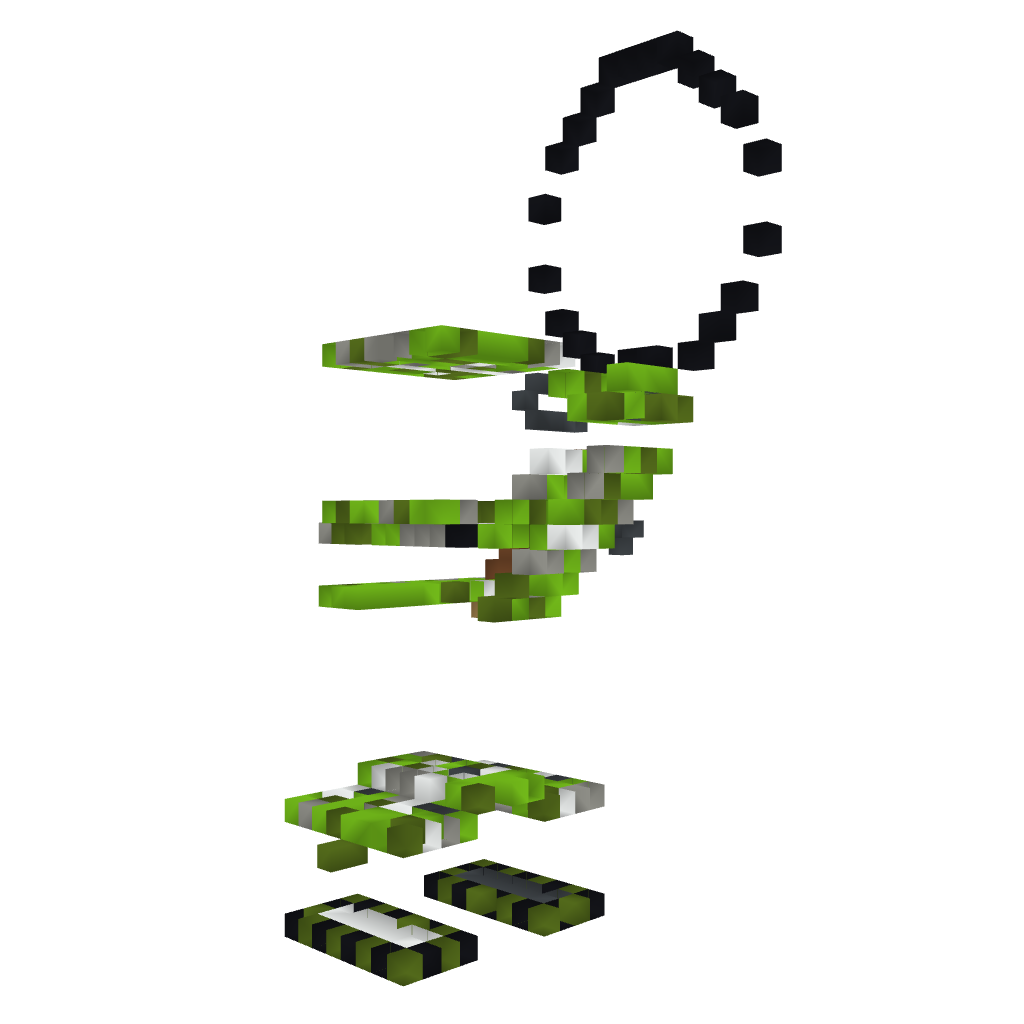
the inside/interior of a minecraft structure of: Creeper Revenge